Current action and preconditions to check: trajectory_clear

Your task: For each precondition in the list above, predict whether it will hold at this action.

Consider the current scene as observed from the mobile robot's camera, and analyze the predicted future states of all dynamic agents (e.g., people, animals, vehicles, or any moving entities) within the NEXT SECOND.

IMPORTANT: Only answer "very likely" if you are absolutely certain—based on strong, clear evidence—that a dynamic agent will violate the precondition in the predicted future state. Do NOT answer "very likely" for unlikely, ambiguous, or low-probability risks.

Ask yourself for each precondition: Is there a high probability, with clear and convincing evidence, that the predicted future states of any dynamic agent will interfere with the predicted future state of the currently executing action within the NEXT SECOND, causing that precondition to fail?

Assess the risk level based on these predictions. Use "likely" or "very likely" if motions create a clear risk of interference.

Use "neutral" or "improbable" if agents are nearby but their predicted paths are clearly diverging or non-conflicting.

Failure Risk Categories: "very improbable", "improbable", "neutral", "likely", "very likely"

Answer Format: Output ONLY the probability_of_failure value from these categories: "very improbable", "improbable", "neutral", "likely", "very likely"

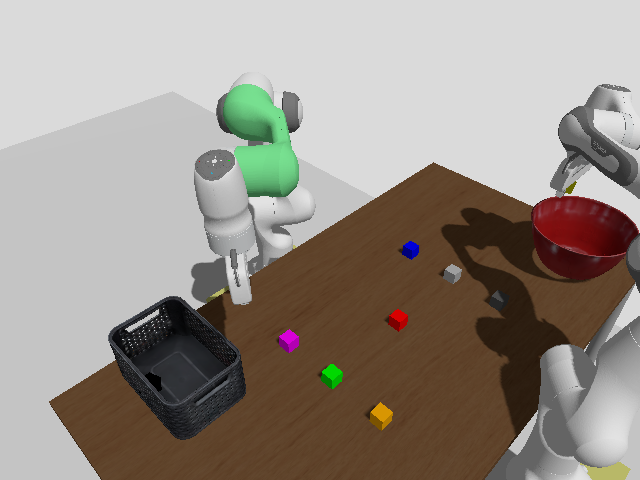

Answer: very improbable